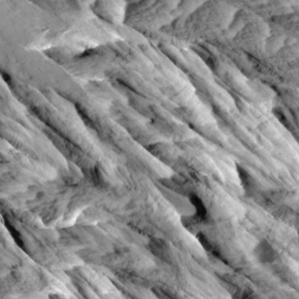
Label: non_frost